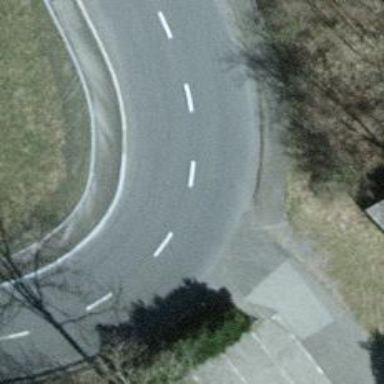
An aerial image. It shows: Secondary road with asphalt surface.